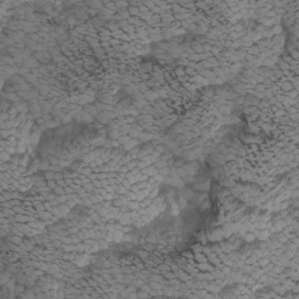
Label: non_frost